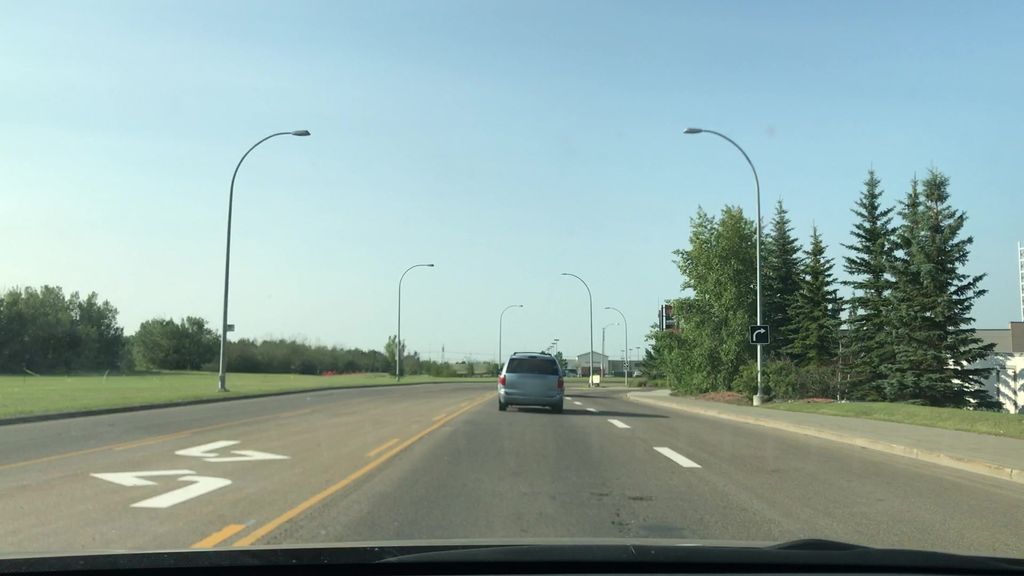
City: edmonton